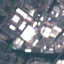
Land use / land cover: Industrial